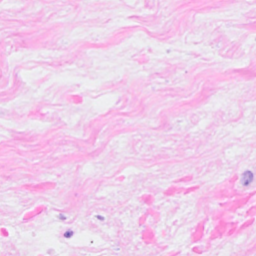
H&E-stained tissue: Breast